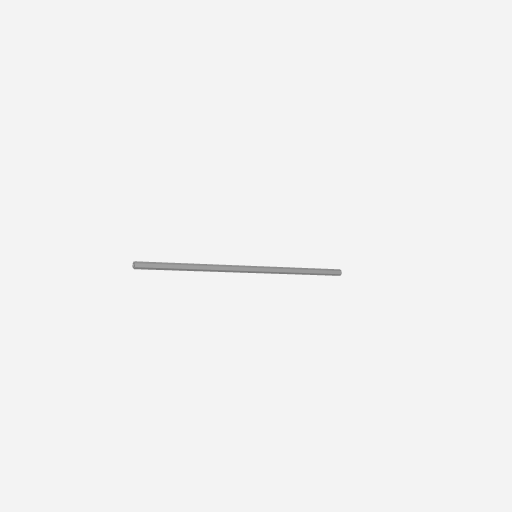
Part: Standoff8RID264